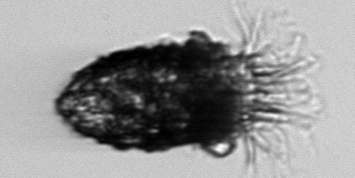
Label: Stenosemella_pacifica